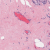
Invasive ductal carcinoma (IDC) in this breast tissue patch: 1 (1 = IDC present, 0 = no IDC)